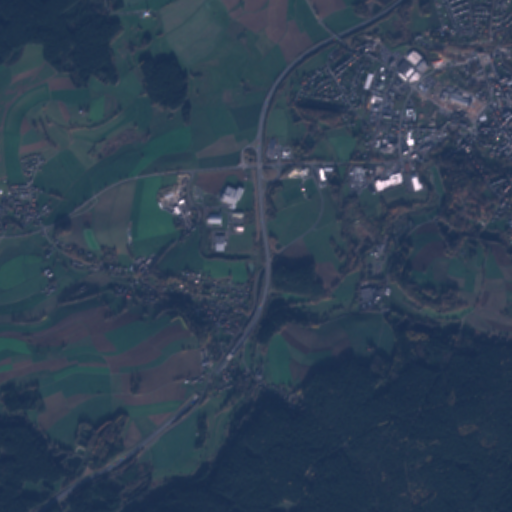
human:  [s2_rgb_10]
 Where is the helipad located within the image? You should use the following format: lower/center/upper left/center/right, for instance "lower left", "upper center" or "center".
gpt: The helipad is located in the upper right of the image.
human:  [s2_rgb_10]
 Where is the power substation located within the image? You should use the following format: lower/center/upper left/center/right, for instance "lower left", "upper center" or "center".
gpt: The power substation is located in the upper right of the image.
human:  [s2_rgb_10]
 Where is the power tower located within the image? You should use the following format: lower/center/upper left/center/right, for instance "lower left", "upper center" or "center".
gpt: The power tower is located in the center left of the image.
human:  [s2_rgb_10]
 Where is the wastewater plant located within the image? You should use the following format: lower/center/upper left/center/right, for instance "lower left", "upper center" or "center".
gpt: The wastewater plant is located in the center right of the image.
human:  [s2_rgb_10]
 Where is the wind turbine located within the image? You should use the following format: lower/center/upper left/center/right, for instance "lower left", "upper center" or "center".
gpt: The wind turbine is located in the upper left of the image.
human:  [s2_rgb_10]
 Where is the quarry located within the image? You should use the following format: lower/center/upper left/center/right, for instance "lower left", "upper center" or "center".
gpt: There is no quarry in the image.